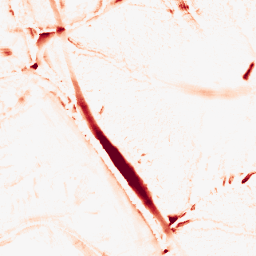
Category: morphological
Decomposition family: morphological_diamond
Decomposition parameters: operation: opening
radius: 10
Upsampling method: cubic_mitchell
Upsampling parameters: scale: 8
Upsampling scale: 8